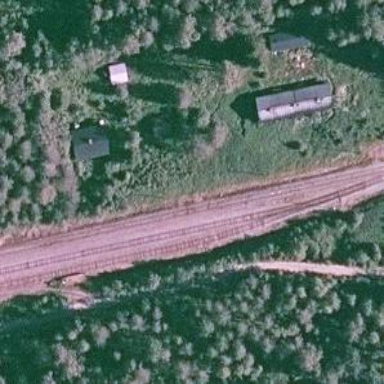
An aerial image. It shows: Wedge is used for the railway derail.